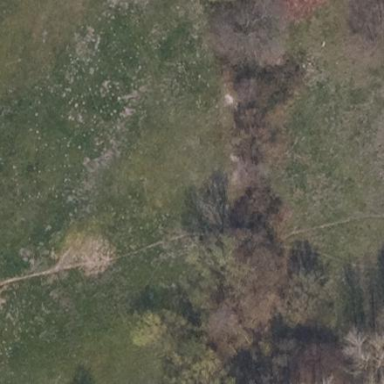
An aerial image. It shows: Beautiful meadow.